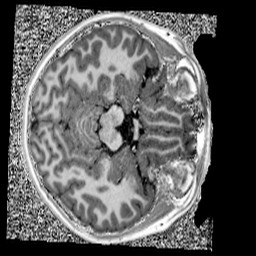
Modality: UNIT1
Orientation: axial
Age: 12
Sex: female
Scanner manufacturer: siemens
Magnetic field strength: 3 T
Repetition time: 4 s
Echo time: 0.00303 s